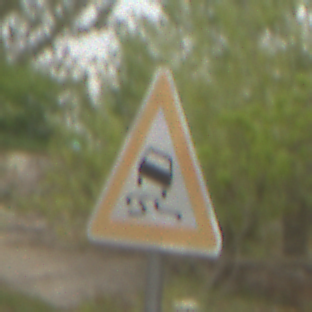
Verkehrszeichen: SchleuderOderRutschgefahr
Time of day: MorningAfternoon
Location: Outdoor (Nature)
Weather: Overcast
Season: NotSpecified
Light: Natural